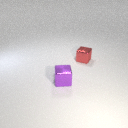
small red metal cube behind small purple metal cube